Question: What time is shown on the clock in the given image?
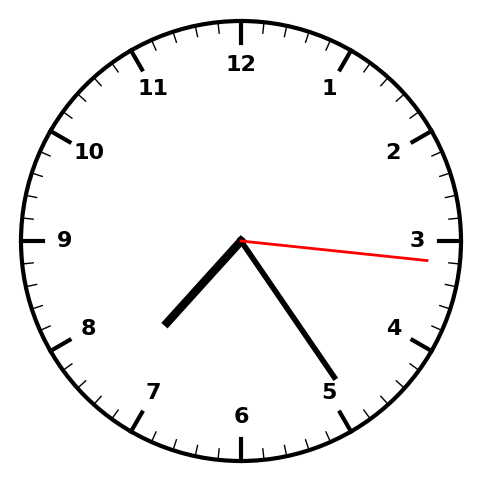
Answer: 07:24:16